The plot is a time-scale (wavelet) decomposition of a bearing vibration signal. What is the most likely bearing condition (normal, inner_race, outer_race, ball)?
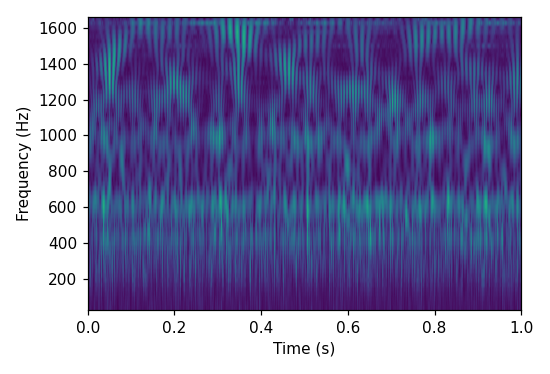
Answer: outer_race